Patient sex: M
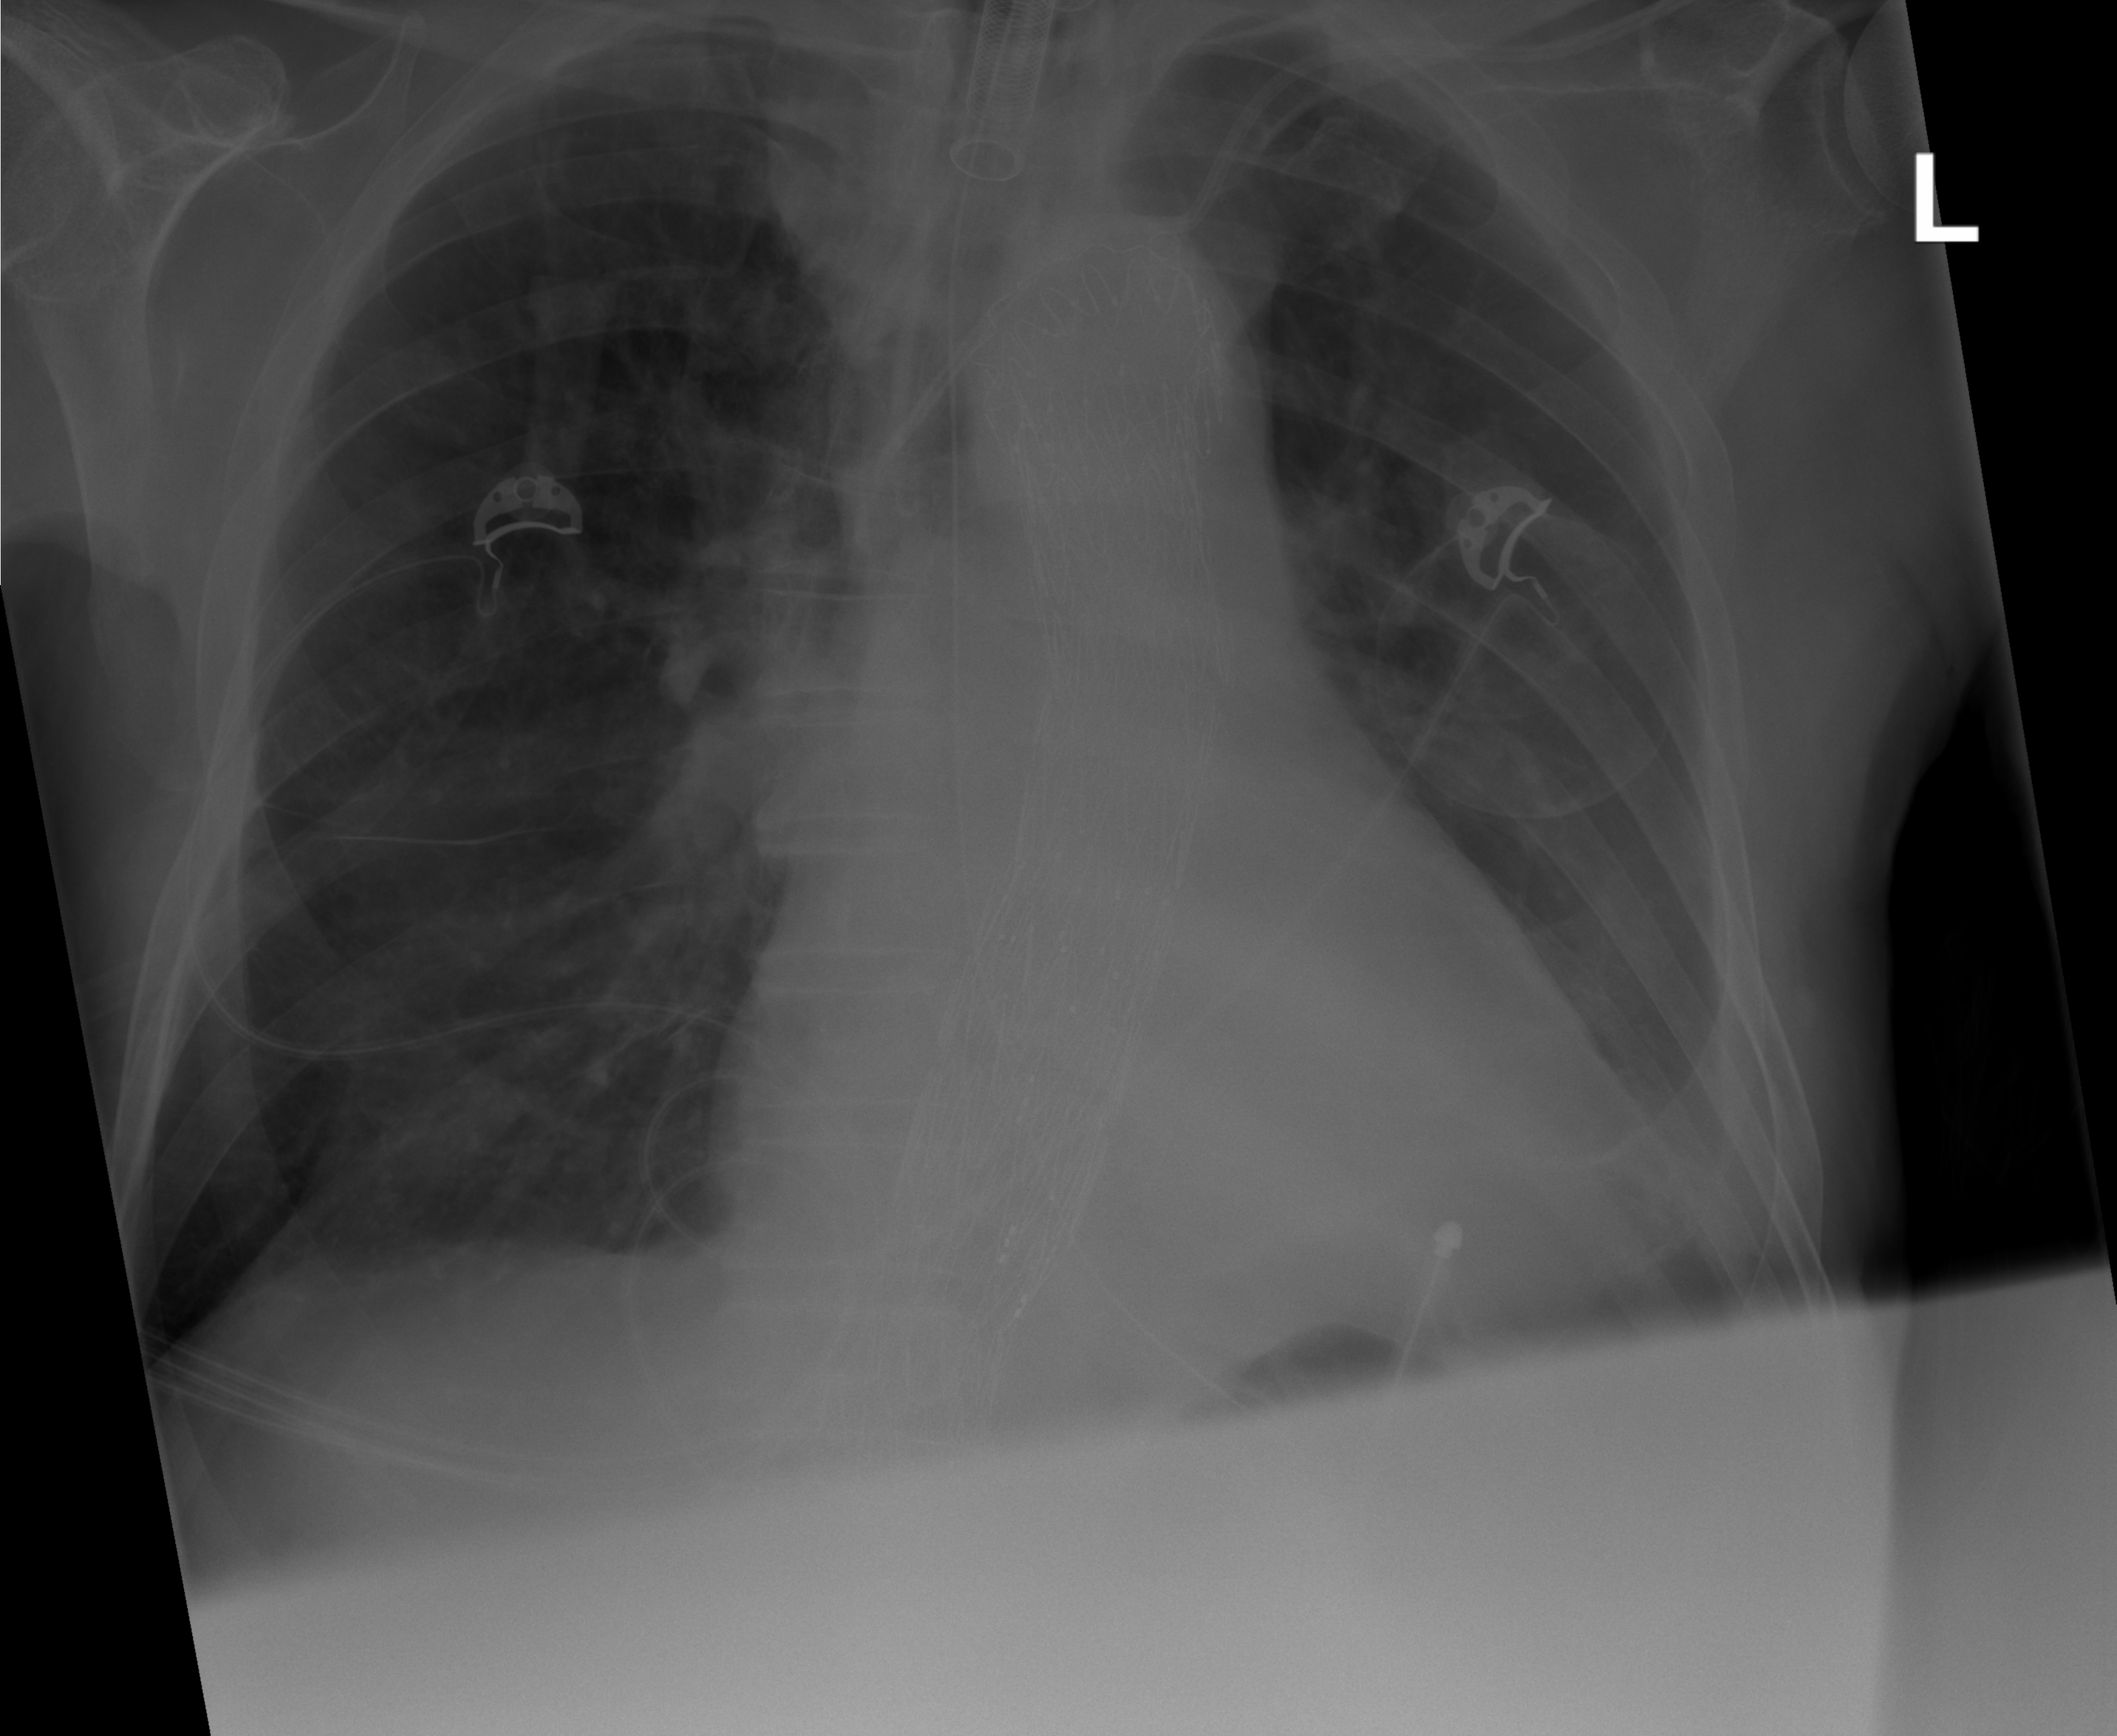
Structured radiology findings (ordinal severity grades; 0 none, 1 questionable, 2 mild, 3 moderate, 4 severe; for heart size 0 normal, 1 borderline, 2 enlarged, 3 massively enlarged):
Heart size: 2
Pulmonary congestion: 0
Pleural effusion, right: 0
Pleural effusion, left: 2
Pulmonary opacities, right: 0
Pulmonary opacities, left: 0
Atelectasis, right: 0
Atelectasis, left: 2